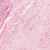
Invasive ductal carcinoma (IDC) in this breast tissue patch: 0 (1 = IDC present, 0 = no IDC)